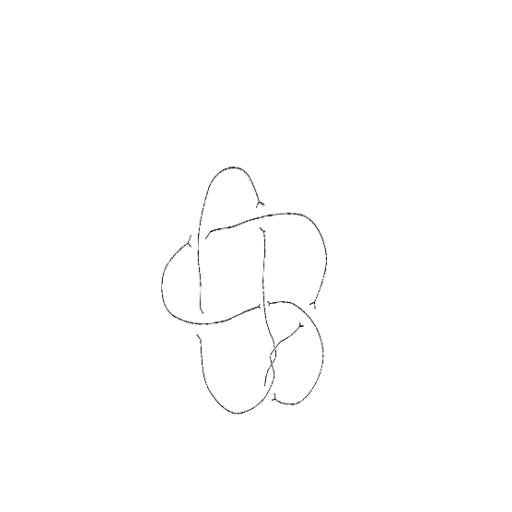
Crossing number: 8